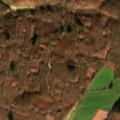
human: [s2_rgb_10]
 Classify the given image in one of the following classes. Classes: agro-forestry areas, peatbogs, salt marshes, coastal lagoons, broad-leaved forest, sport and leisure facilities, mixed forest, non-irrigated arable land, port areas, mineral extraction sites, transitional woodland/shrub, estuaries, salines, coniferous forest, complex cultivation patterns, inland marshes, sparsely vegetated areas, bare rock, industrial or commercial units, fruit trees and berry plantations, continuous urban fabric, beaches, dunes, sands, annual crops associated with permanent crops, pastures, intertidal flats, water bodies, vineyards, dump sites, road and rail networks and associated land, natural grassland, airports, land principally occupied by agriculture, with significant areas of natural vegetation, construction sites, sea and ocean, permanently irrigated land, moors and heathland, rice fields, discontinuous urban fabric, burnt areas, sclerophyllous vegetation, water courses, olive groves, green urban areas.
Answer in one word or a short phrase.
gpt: pastures, complex cultivation patterns, broad-leaved forest